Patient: sex M, age 38
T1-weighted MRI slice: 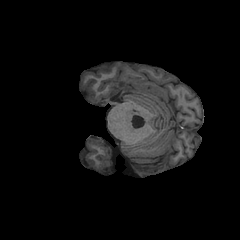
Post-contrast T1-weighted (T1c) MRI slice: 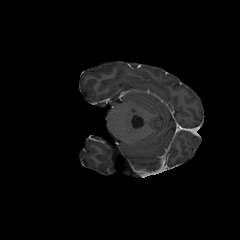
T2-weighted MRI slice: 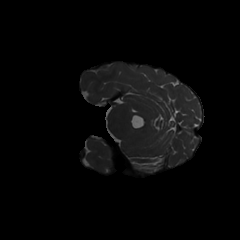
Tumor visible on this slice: no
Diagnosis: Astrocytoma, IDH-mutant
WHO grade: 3